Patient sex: M
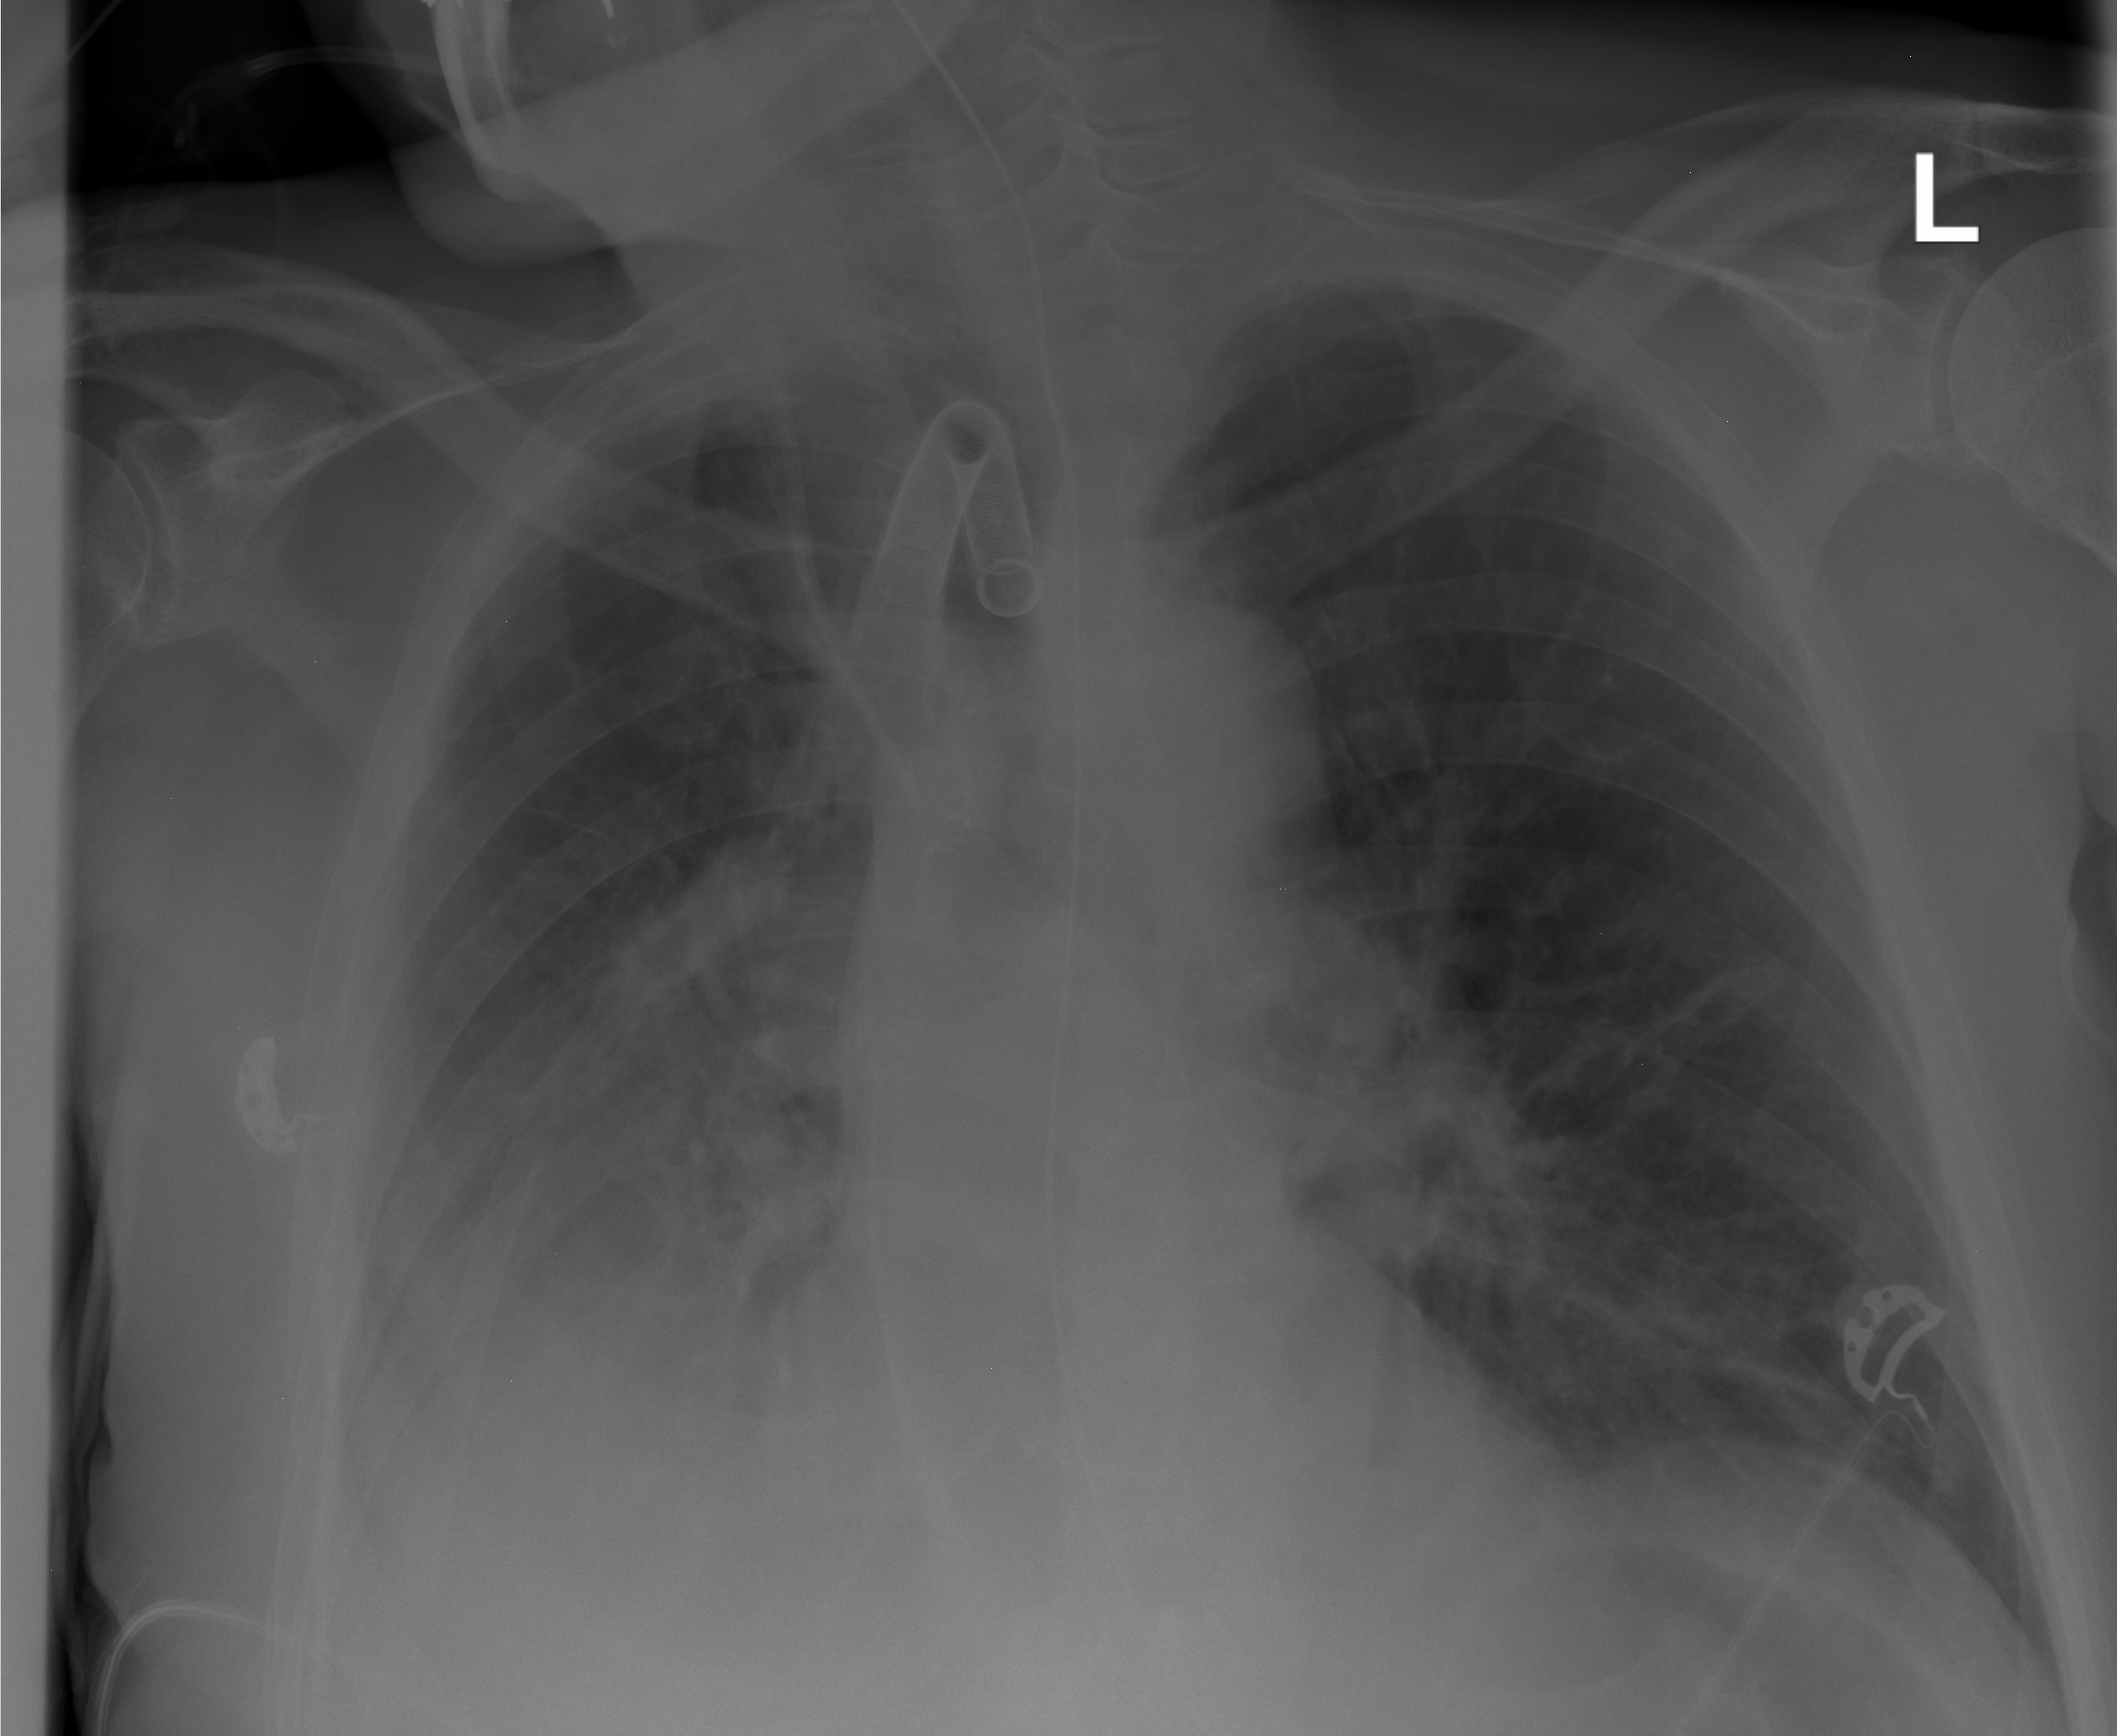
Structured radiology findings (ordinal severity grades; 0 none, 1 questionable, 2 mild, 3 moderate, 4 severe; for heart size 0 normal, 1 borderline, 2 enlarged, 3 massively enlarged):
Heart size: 0
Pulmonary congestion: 0
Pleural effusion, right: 2
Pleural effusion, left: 0
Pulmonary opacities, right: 2
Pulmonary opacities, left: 0
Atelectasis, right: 2
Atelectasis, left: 1